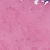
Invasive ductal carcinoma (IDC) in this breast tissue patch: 0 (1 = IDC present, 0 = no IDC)